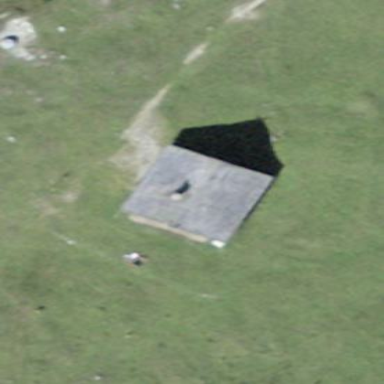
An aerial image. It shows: Hut with gabled roof.